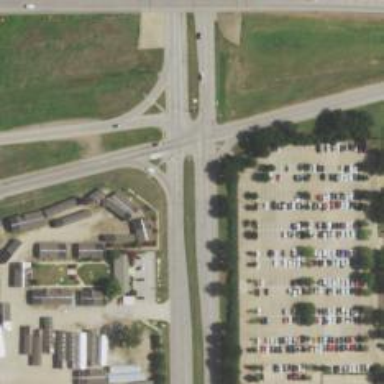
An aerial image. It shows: Secondary road with frontage road.